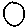
Label: circle